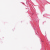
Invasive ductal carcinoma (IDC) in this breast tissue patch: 0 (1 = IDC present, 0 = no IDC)